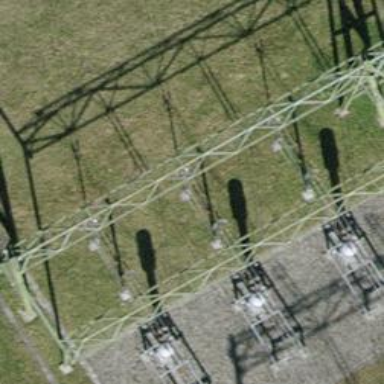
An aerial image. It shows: Insulator used in power systems.